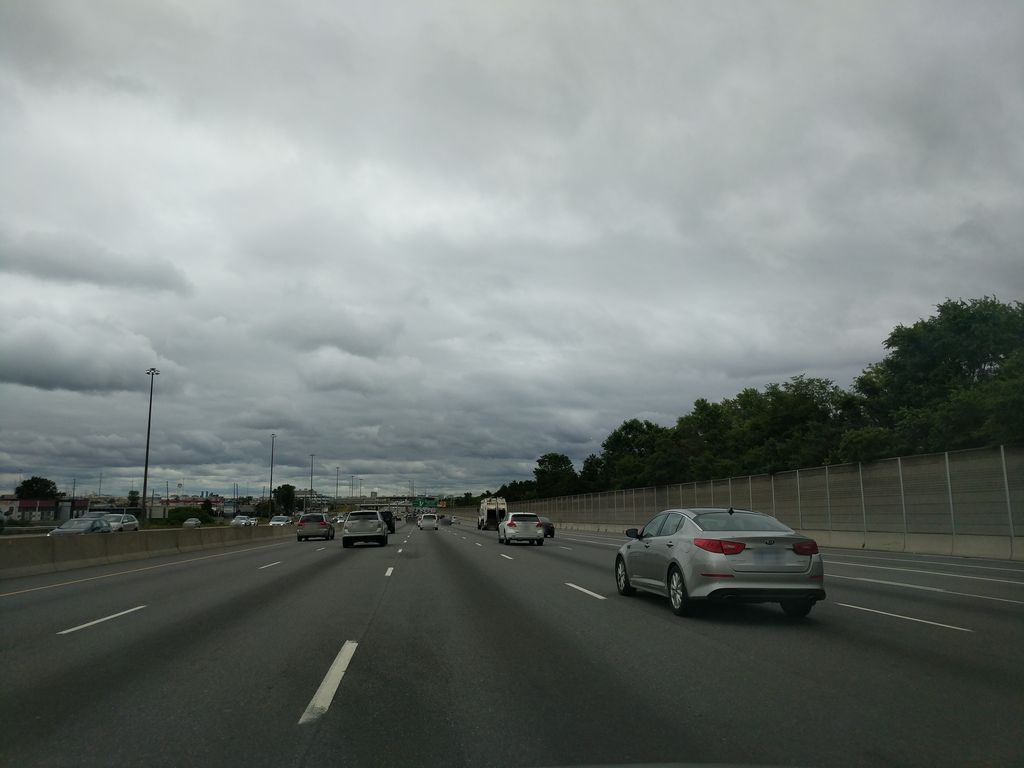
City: toronto